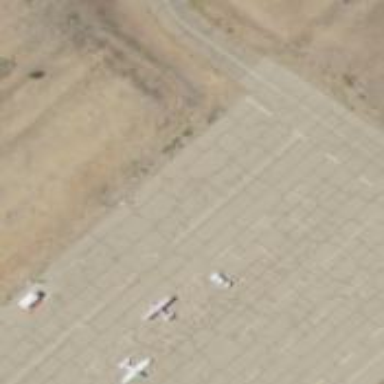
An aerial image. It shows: Image of taxiway at airport.